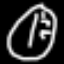
Label: clock